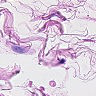
Metastatic tissue present: no